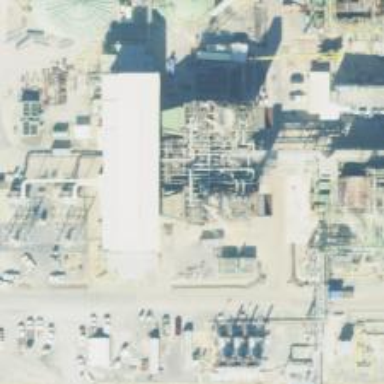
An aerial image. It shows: Gas turbine power generator.